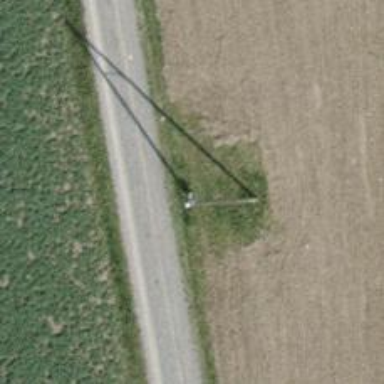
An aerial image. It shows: Power line in the image.